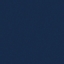
Land use / land cover: SeaLake